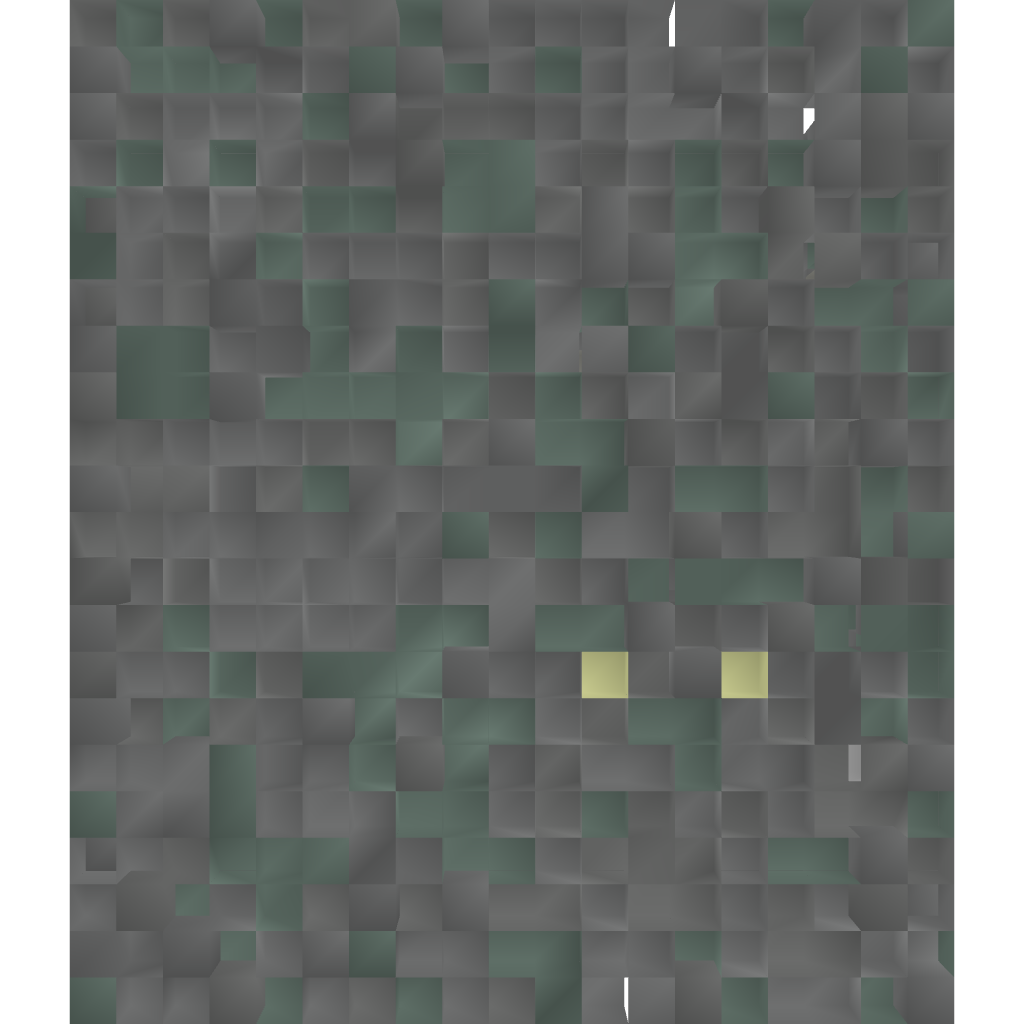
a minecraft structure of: Temple Parkour